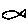
Label: fish